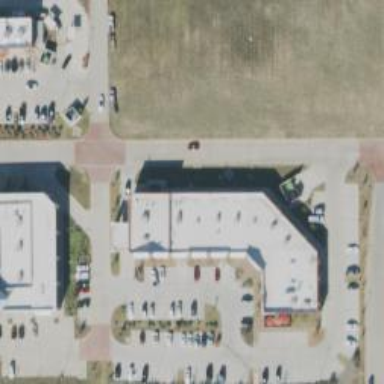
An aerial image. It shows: Pharmacy providing healthcare services.